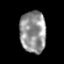
Tissue: prostate
Cell type: Fibroblasts
Senescence score: 0.712
Nuclear area (px): 1064
Mean DAPI intensity: 147.629